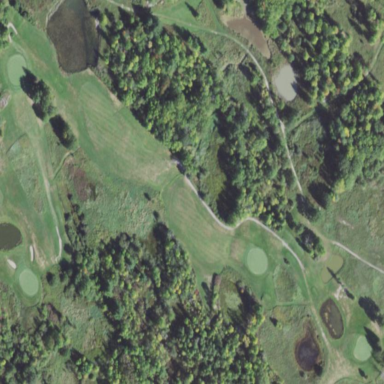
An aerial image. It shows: Rough grassy area used for golf.